Field crop: maize
Growth stage: 2
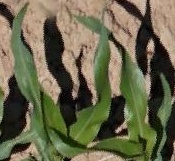
Species: maize